Field crop: maize
Growth stage: 2
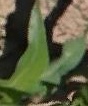
Species: maize